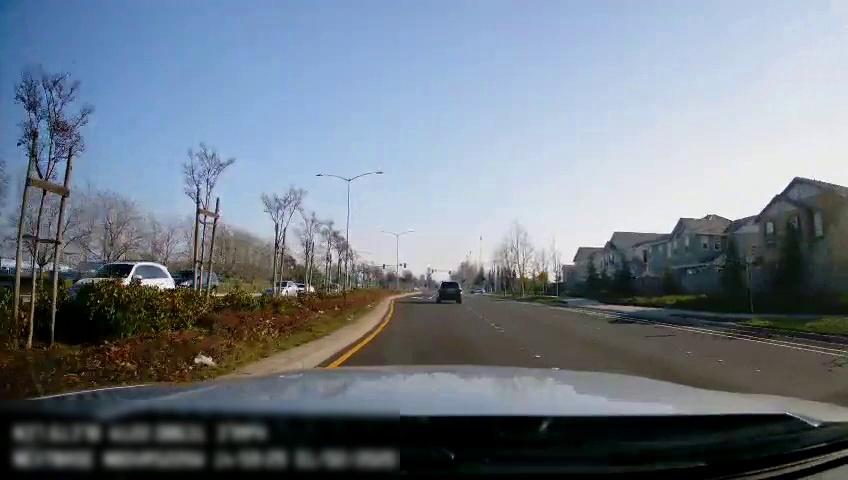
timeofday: Day
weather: Sunny
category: Drivable Space
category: Vehicles | Car
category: Vehicles | SUV
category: Vehicles | Car
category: Vehicles | Car
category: Vehicles | SUV
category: Lanes | Alternate Lane
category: Lanes | Alternate Lane
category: Lanes | Current Lane
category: Lanes | Current Lane
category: Lanes | Alternate Lane
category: Lanes | Alternate Lane
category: Traffic | Signs